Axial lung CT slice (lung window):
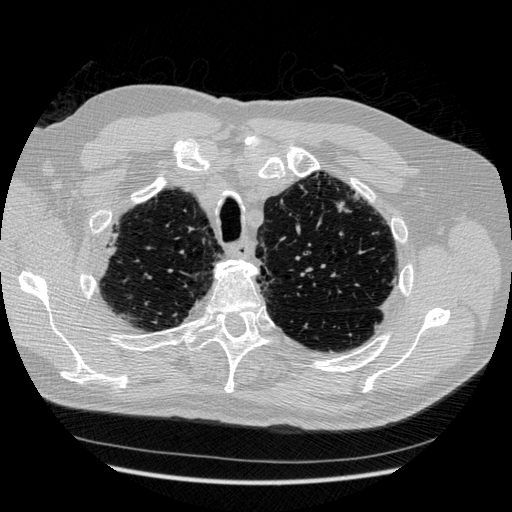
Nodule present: no